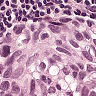
Metastatic tissue present: yes